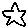
Label: star